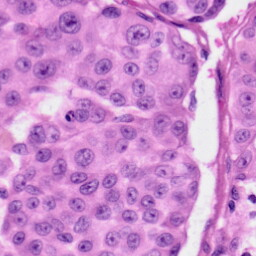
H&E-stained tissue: Skin